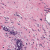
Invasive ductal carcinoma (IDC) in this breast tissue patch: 0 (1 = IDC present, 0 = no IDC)